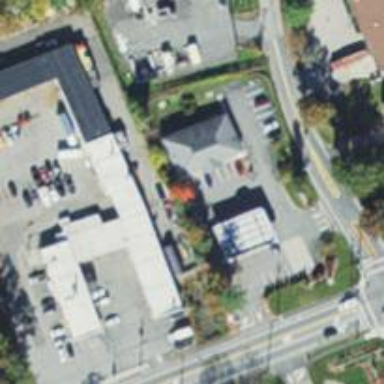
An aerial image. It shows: Convenience shop.